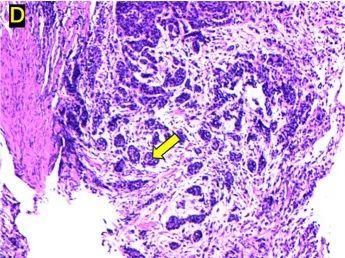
Enhanced abdominal CT, gastroscopy, and biopsy results upon initial admission. Biopsy pathology indicating moderately differentiated adenocarcinoma (the yellow arrow).
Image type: pathology (h&e)